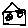
Label: house